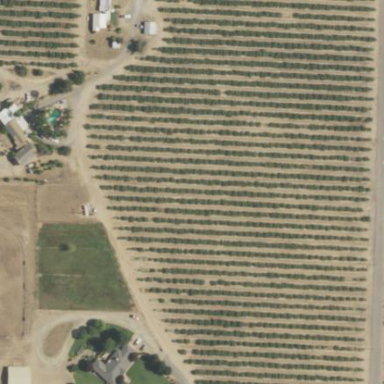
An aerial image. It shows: Orchard.